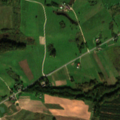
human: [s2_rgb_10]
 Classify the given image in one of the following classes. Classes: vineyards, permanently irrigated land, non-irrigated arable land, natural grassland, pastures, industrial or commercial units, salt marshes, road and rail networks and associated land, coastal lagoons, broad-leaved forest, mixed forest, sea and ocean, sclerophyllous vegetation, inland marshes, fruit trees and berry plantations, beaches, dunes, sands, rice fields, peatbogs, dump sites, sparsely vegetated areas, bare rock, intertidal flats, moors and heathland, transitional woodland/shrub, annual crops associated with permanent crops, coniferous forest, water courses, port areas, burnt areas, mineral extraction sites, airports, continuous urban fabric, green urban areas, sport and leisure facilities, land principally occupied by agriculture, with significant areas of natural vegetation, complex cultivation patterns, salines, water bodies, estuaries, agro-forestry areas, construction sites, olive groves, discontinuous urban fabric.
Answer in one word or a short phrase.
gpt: non-irrigated arable land, complex cultivation patterns, land principally occupied by agriculture, with significant areas of natural vegetation, transitional woodland/shrub